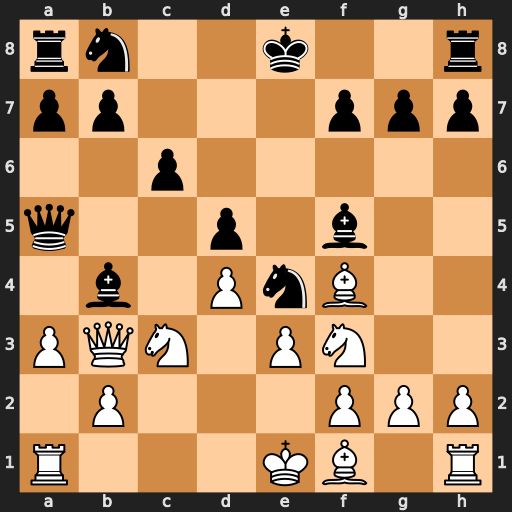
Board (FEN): rn2k2r/pp3ppp/2p5/q2p1b2/1b1PnB2/PQN1PN2/1P3PPP/R3KB1R
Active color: w
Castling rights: KQkq
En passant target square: -
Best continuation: Qxb4 Qxb4 axb4